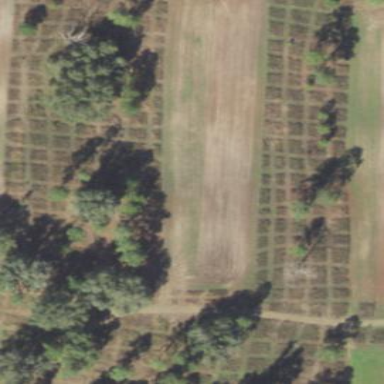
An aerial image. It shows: Orchard.